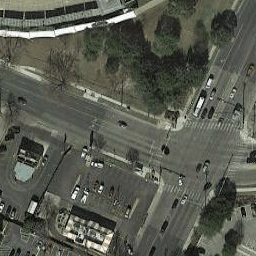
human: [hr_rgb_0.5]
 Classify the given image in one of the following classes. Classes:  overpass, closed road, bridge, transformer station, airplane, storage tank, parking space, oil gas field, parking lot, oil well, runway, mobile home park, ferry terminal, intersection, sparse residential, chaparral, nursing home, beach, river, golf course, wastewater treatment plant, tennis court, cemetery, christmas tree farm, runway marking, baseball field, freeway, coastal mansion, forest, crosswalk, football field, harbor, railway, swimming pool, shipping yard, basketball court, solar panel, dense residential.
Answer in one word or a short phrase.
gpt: intersection